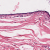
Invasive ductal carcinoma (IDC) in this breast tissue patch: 0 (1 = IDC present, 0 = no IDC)